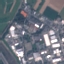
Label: Industrial